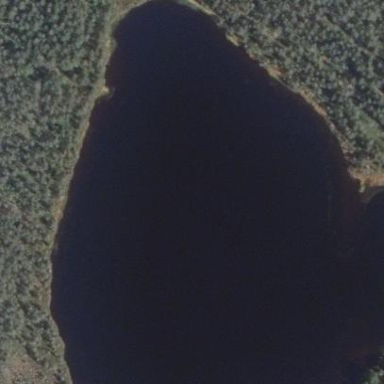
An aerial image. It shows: Serene lake.